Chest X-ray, PA view. Patient: 44 years old, sex M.
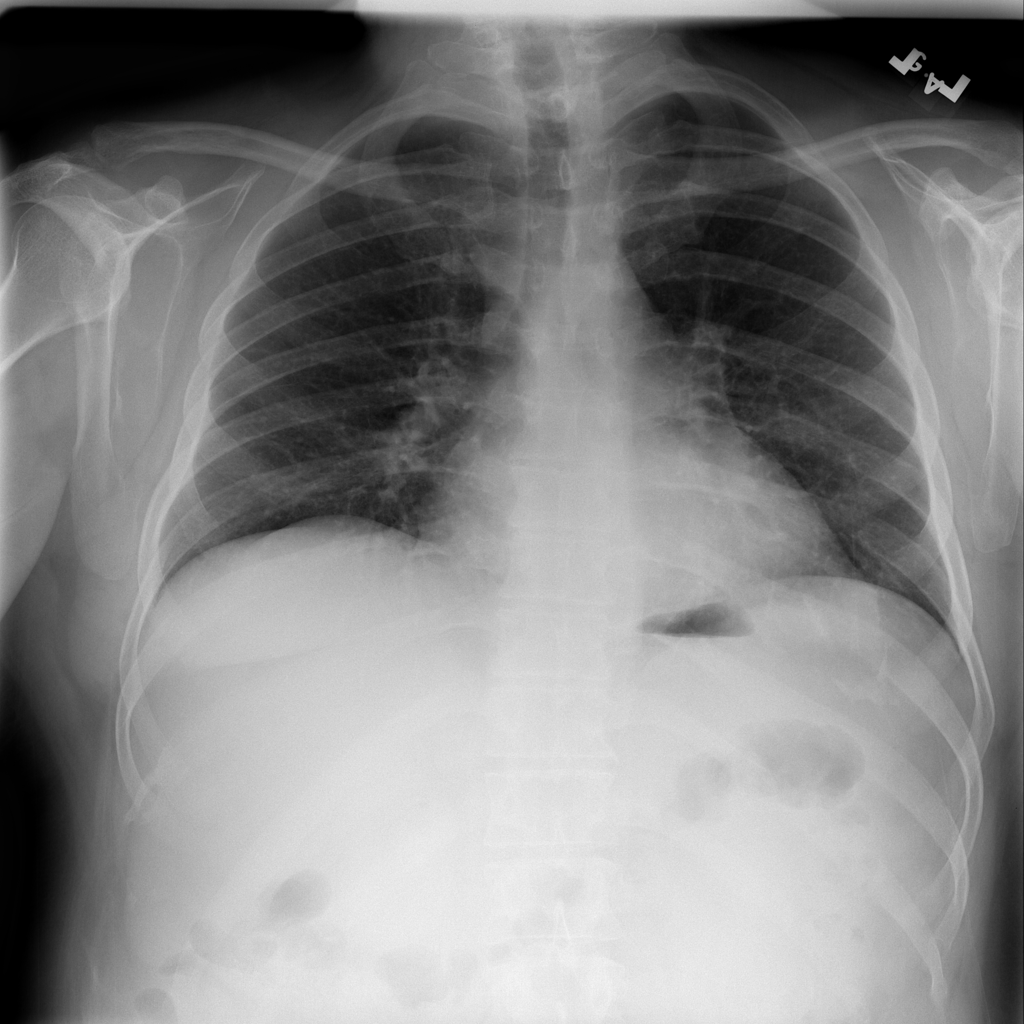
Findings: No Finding